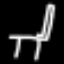
Label: chair